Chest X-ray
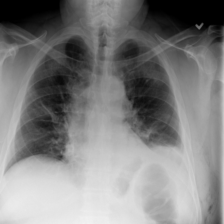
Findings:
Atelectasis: negative
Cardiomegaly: negative
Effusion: positive
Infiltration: positive
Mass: negative
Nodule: negative
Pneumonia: negative
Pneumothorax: negative
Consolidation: negative
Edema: negative
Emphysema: positive
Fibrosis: negative
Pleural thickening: negative
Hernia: negative